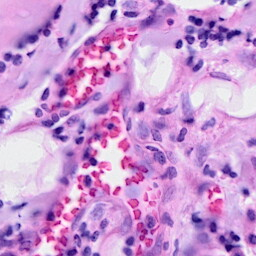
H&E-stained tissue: Breast